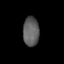
Tissue: lung
Cell type: Endothelial cells
Senescence score: 0.6582
Nuclear area (px): 460
Mean DAPI intensity: 94.822